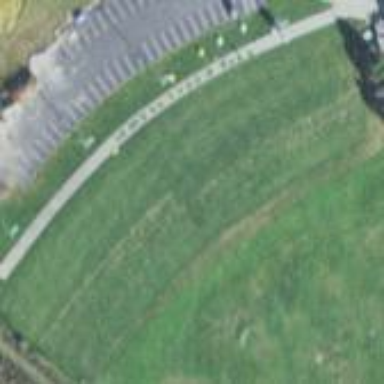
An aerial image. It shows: Grassy area designated for golf tee.